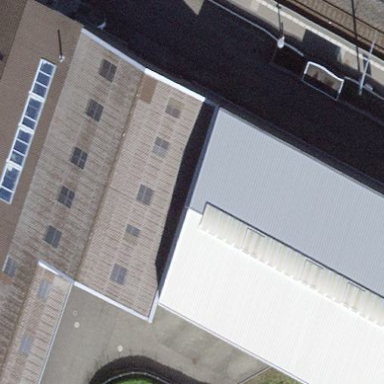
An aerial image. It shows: Industrial building.